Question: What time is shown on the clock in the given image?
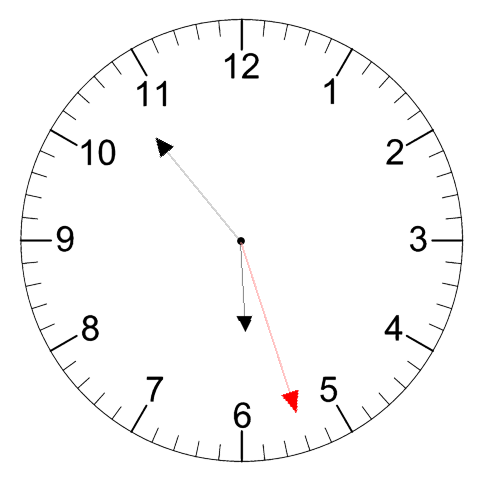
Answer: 05:53:27